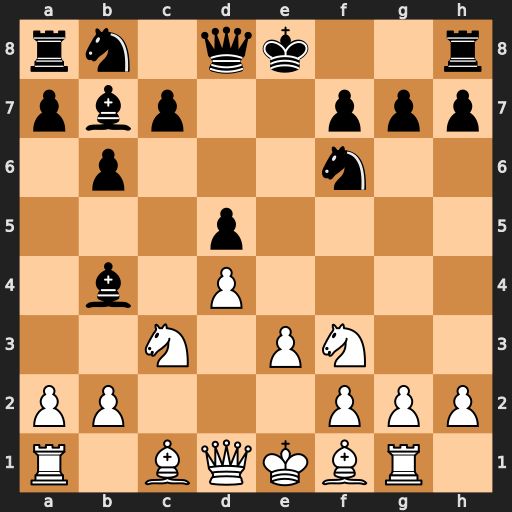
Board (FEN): rn1qk2r/pbp2ppp/1p3n2/3p4/1b1P4/2N1PN2/PP3PPP/R1BQKBR1
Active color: w
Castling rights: Qkq
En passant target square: -
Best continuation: Qa4+ Nc6 Bb5 O-O Bxc6